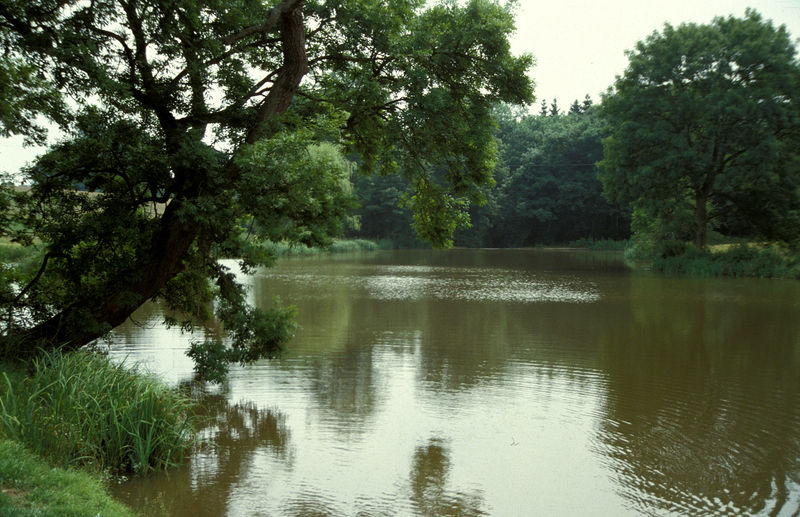
Titel: Parkpartie am Seven-Acre-Lake
Künstler: Lancelot "Capability" Brown
Standort: Stowe, Buckinghamshire
Institution: Stowe Landscape Gardens
Schlagwörter: baum, blau, blätter, himmel, laub, schatten, wasser, weiß, baumstämme, bäume, fluss, grün, landschaft, ocker, see, teich, ufer, äste, braun, grau, hell, licht, schwarz, blick, gras, park, parkanlage, rasen, wiese, wolke, beige, spiegel, ast, bach, baumstamm, gräser, hügel, natur, schilf, spiegelung, stamm, weide, wind, zweige, gewässer, kanal, pflanzen, england, wald, garten, welle, wellen, ansicht, spiegelbild, reisig, modern, aue, dunkelgrün, tag, halm, stille, böschung, strom, strömung, tannen, querformat, seestück, stämme, woge, wogen, reflexe, zeitgenössisch, spiegeln, kräuseln, lichtreflexe, reflexion, foto, fotografie, photographie, schmutz, weiden, münchen, reflexionen, zweig, wälder, fichte, laubbaum, nadelbaum, schlamm, sumpf, tanne, photo, farbfoto, tümpel, isar, reflektion, brackwasser, fichten, uferböschung, wäldchen, eiche, spiegelungen, reflex, englischer garten, englisch, fot, rhein, gartenanlage, wörlitz, parklandschaft, landschaftsgarten, landschaftsarchitektur, parl, ruhr, mischwald, schmutzig, heute, photographi, landschaftspark, foo, kräuselung